Question:
I'm trying to populate the field C4, which is the "# of Sessions" Grand Total (in this sample, M16) *10 / the "[redacted] Contribution Fee" Grand Total (in this sample, M15). But, I need it to work even if are more rows/columns added, etc. (e.g. I'm going to get numbers from November soon, so the Grand Total column will move to N).
In order to achieve this, I'm accustomed to using INDEX-MATCH or the like, but it looks like that doesn't work on Pivot Tables. So I've tried using GETPIVOTDATA instead. The problem is that I can't get the field to populate. I'm using,
'''
=GETPIVOTDATA("SUM of How many sessions did you have this month?", A10)
'''
I keep getting the ERROR "Field combination not found in pivot table for function GETPIVOTDATA."
I thought it was that I renamed "SUM of How many sessions did you have this month?" to "# of Sessions," but that doesn't seem to work either. Can someone help me understand what my problem is?
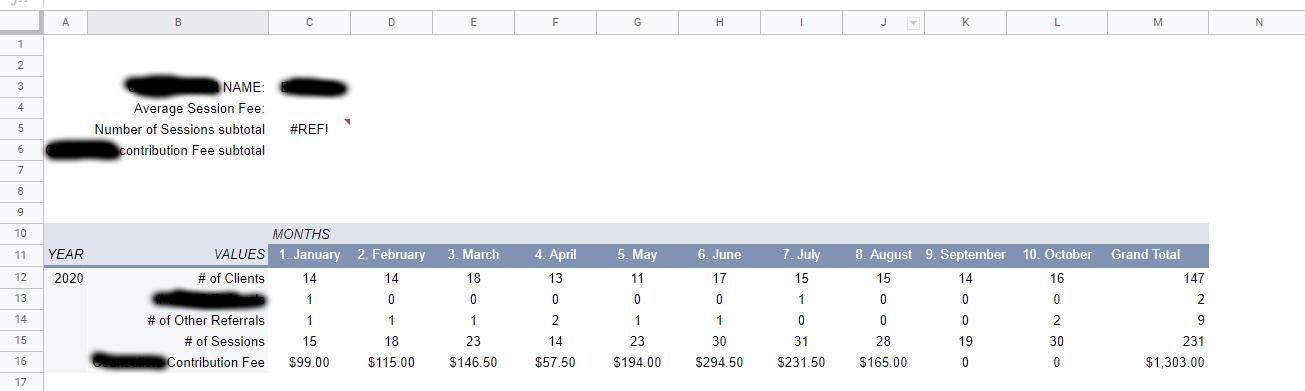
Answer: for '=M16*10/M15' try:
'''
=INDIRECT(ADDRESS(MATCH("Contribution Fee", B:B, 0),
MATCH("Grand Total", 11:11, 0)))*10/
INDIRECT(ADDRESS(MATCH("# of Sessions", B:B, 0),
MATCH("Grand Total", 11:11, 0)))
'''
for '=M15*10/M16' try:
'''
=INDIRECT(ADDRESS(MATCH("# of Sessions", B:B, 0),
MATCH("Grand Total", 11:11, 0)))*10/
INDIRECT(ADDRESS(MATCH("Contribution Fee", B:B, 0),
MATCH("Grand Total", 11:11, 0)))
'''
<URL>